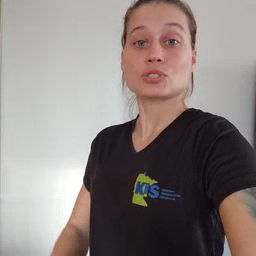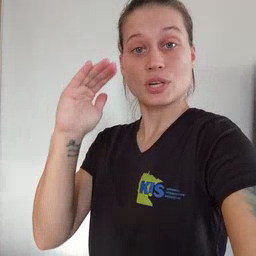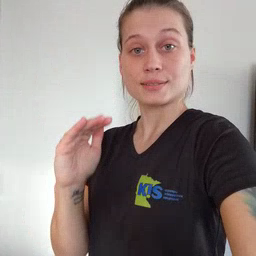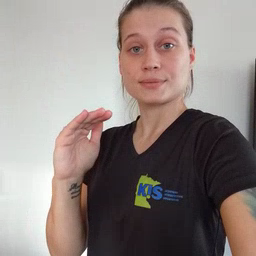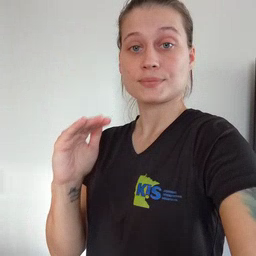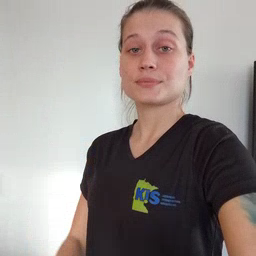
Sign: child